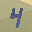
Label: 4